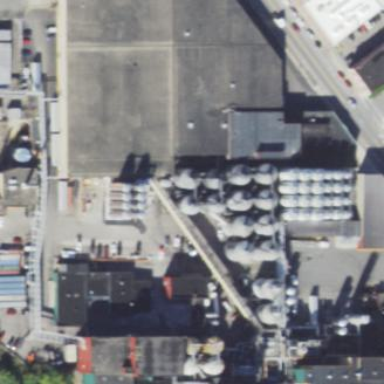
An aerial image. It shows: Storage tank building.